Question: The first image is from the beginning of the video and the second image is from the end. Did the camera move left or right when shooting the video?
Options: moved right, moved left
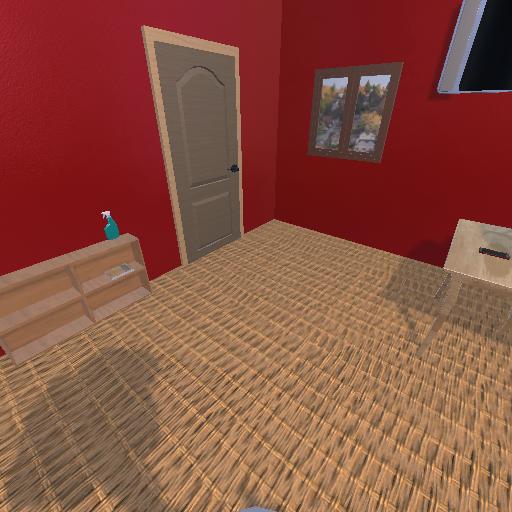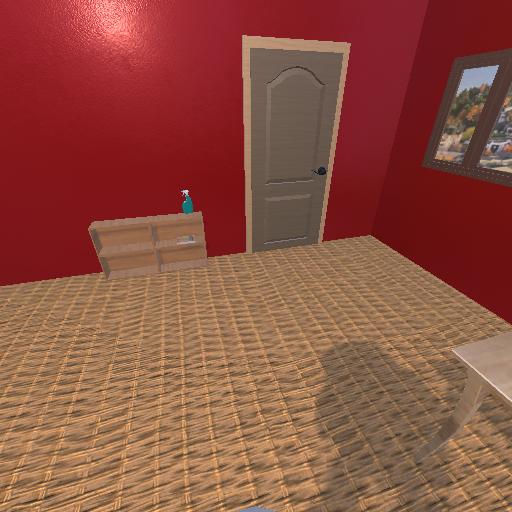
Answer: moved right